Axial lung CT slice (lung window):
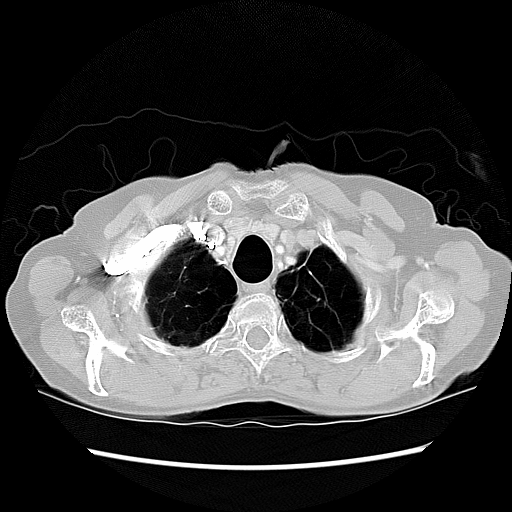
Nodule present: no